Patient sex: F
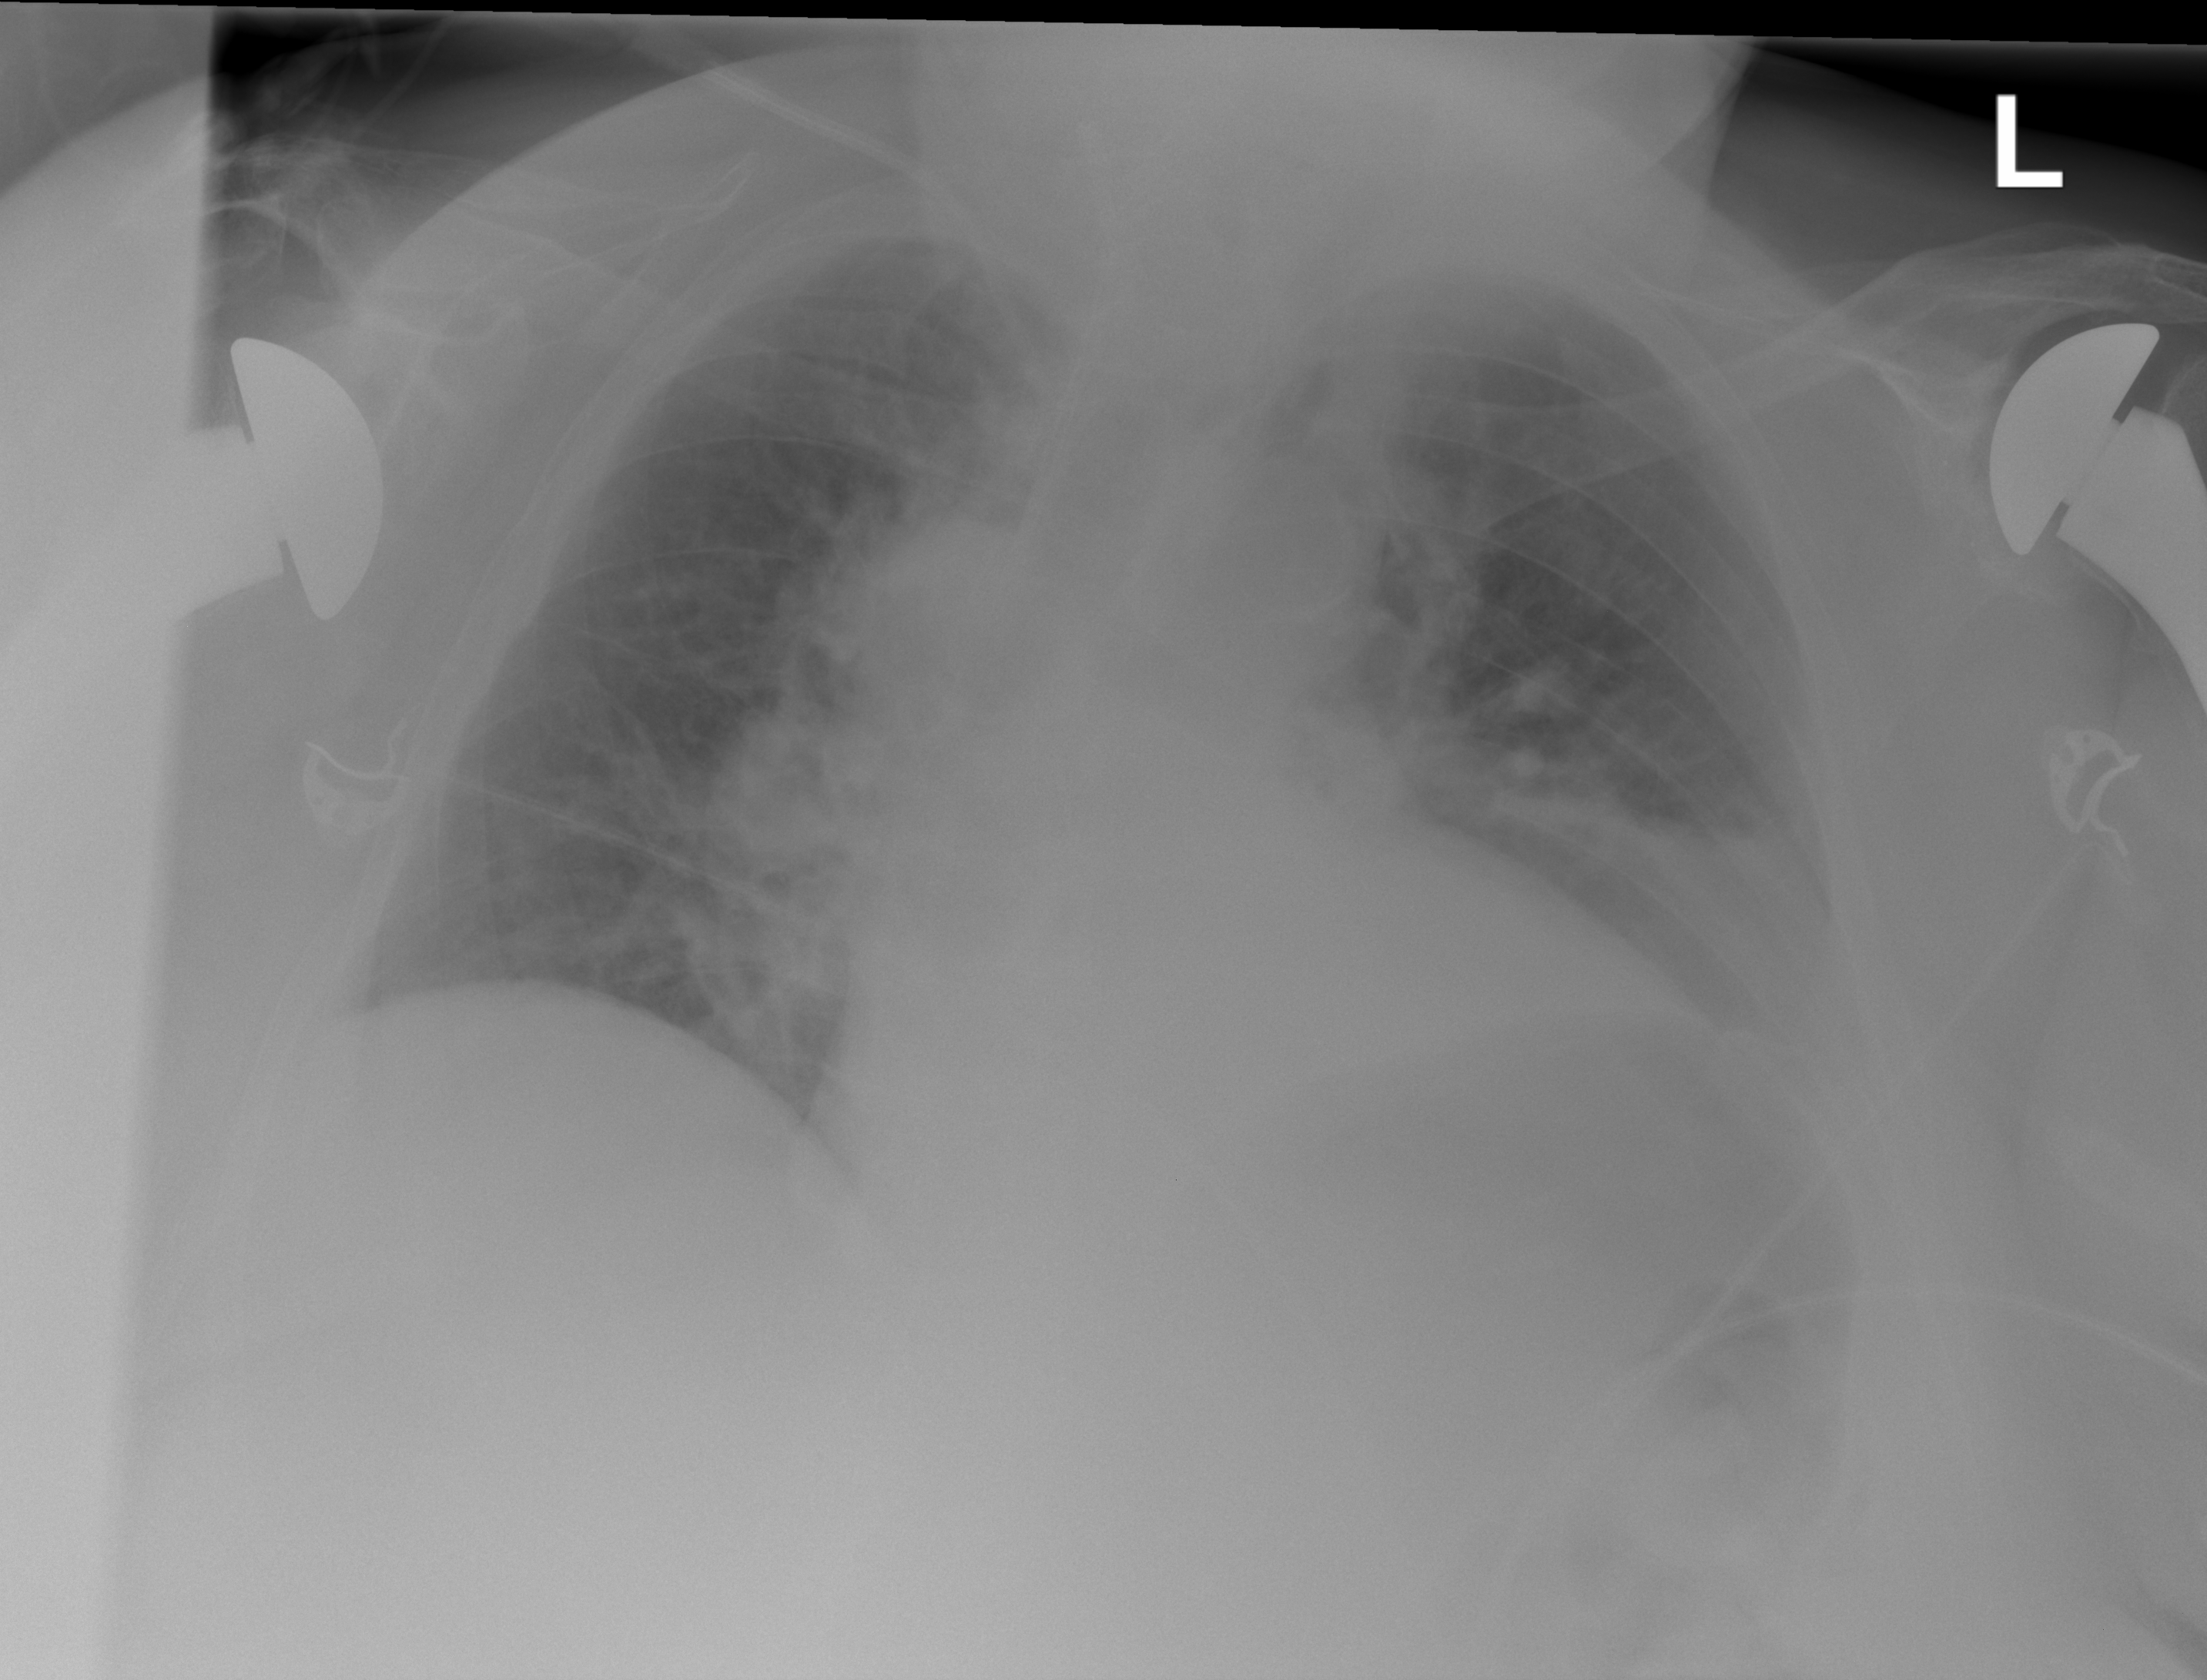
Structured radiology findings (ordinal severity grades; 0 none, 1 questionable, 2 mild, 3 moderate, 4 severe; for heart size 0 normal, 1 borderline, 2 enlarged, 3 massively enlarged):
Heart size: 3
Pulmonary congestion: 2
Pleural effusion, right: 0
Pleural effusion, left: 0
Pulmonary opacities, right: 2
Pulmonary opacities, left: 3
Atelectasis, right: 2
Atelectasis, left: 2